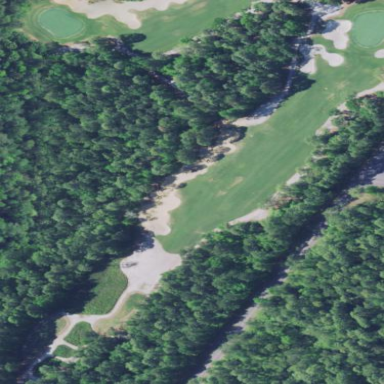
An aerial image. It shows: Golf bunker filled with sandy terrain.